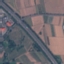
Land use / land cover class: Highway